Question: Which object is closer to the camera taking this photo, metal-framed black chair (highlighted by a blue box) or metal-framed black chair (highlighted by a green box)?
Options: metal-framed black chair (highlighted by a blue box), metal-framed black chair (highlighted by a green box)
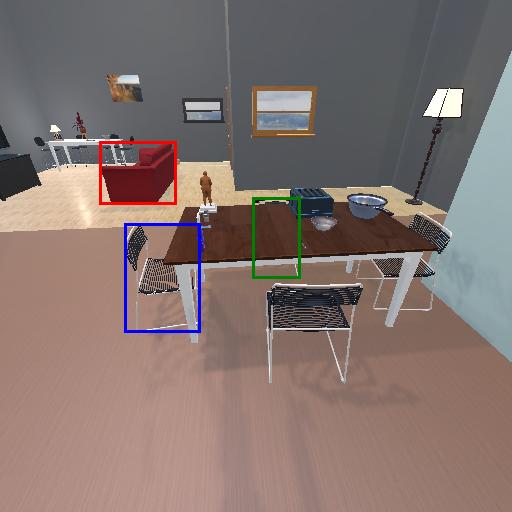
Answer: metal-framed black chair (highlighted by a blue box)